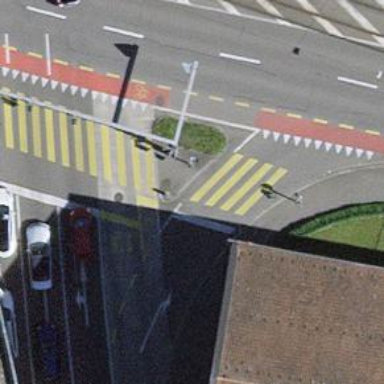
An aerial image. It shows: Road with traffic signals.